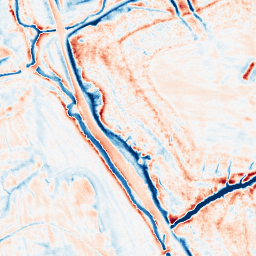
Category: edge_preserving
Decomposition family: anisotropic_diffusion
Decomposition parameters: iterations: 50
kappa: 30
gamma: 0.15
Upsampling method: sinc_blackman
Upsampling parameters: scale: 2
kernel_size: 8
Upsampling scale: 2